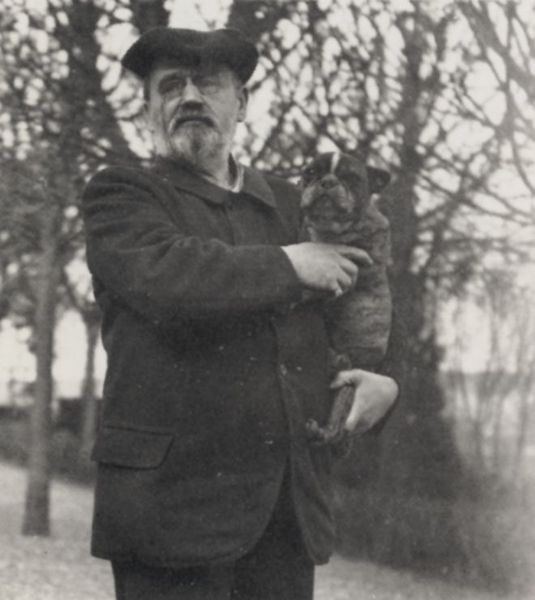
Titel: Zola hatte in Médan immer Hunde, meistens mehrere gleichzeitig
Künstler: Francois Emile Zola
Schlagwörter: baum, hand, himmel, mann, weiß, baumstämme, bäume, äste, bewegung, geste, grau, hintergrund, hut, licht, nase, schwarz, straße, zeichnung, blick, hund, park, weg, alt, anzug, bart, bärte, hemd, hose, jacke, kappe, mütze, arm, augen, gesicht, kragen, tragen, vollbart, hände, portrait, porträt, natur, mantel, frontal, knopf, ohren, traurig, garten, fell, hündchen, bein, winter, hands, hat, men, white, black, collar, dress, gray, grey, nose, old, dichter, maler, picture, knöpfe, jacket, foto, fotografie, draußen, schwarz-weiss, künstler, brille, heiter, tasche, zwicker, photo, pfote, schnauze, man, sky, tree, maul, background, field, lake, sand, water, trees, eyes, schnautze, forest, grass, light, river, black and white, cap, coat, mouth, buttons, dog, glasses, beard, old man, boxer, bulldogge, glass, fall, monokel, happy, sunlight, arms, minarett, antique, front, schosshund, artist, ears, pocket, minarette, bare, branches, herrchen, fingers, lips, outdoors, shade, shadows, eyebrows, mops, cold, land, blurry, standing, pet, photograph, photography, russia, lenin, scholar, photogtaphie, bowler, zola, emile, monocle, spectacles, zloa, ugly, fat, holding, eyeglasses, e, 1900, sspaziergang, camera, worn, ree, older, writer, facial hair, elbow, film, vintage, gray hair, damaged, bulldog, obese, hedge, jaket, mastiff, monocles, an, portly, eyebroes, turnk, chekhov